【题型】填空题　【知识点】解析几何　【难度】easy
如图，在边长为3的正方形$ABCD$中，$\overrightarrow{DE} = 2\overrightarrow{EC}$，若$P$为线段$BE$上的动点，则$\overrightarrow{AP} \cdot \overrightarrow{DP}$的最小值为$\underline{\ \ \ \ \ \ }$。

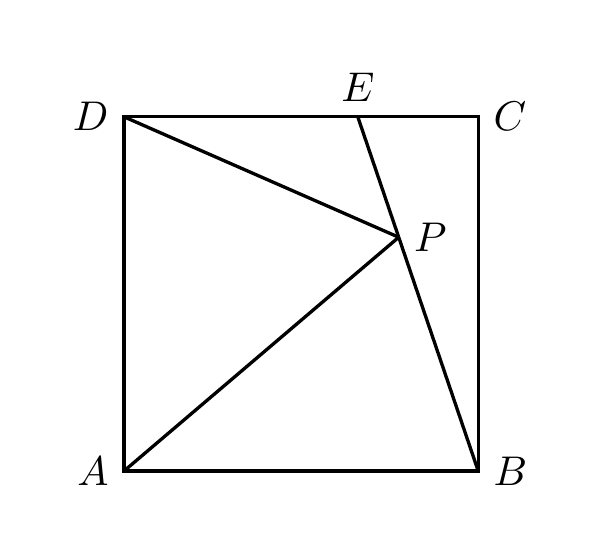
【解答】
\noindent【解析】解：在正方形中，建立如图所示坐标系。\\

由正方形边长为3且$\overrightarrow{DE} = 2\overrightarrow{EC}$，\\
可得$A(0,0)$，$B(3,0)$，$D(0,3)$，$E(2,3)$。\\
设$\overrightarrow{BP} = \lambda \overrightarrow{BE} = (-\lambda, 3\lambda)$，$\lambda \in [0,1]$，则$P(3-\lambda, 3\lambda)$。\\
则$\overrightarrow{AP} = (3-\lambda, 3\lambda)$，$\overrightarrow{DP} = (3-\lambda, 3\lambda - 3)$，\\
故$\overrightarrow{AP} \cdot \overrightarrow{DP} = (3-\lambda)^2 + 3\lambda(3\lambda - 3) = 10\lambda^2 - 15\lambda + 9 = 10\left(\lambda - \dfrac{3}{4}\right)^2 + \dfrac{27}{8}$，\\
故当$\lambda = \dfrac{3}{4}$时，$\overrightarrow{AP} \cdot \overrightarrow{DP}$取得最小值为$\dfrac{27}{8}$。\\
故答案为：$\dfrac{27}{8}$。
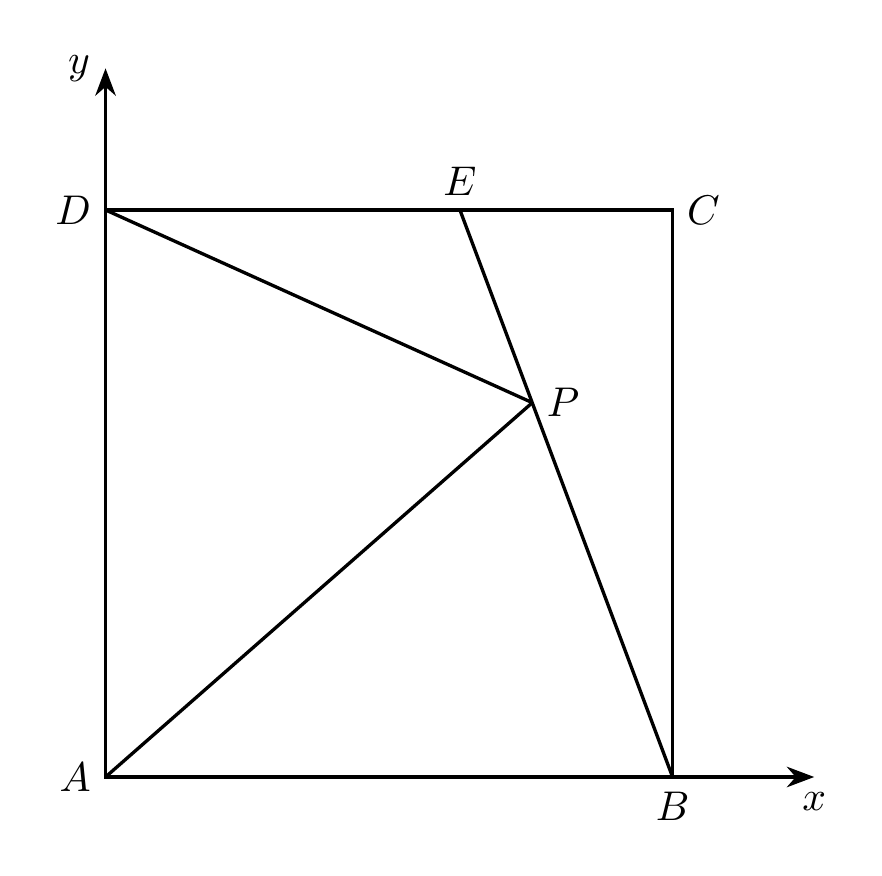